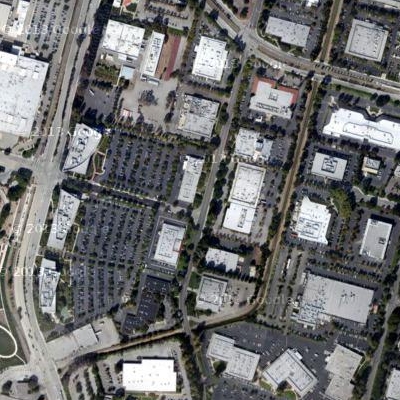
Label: cIndustry